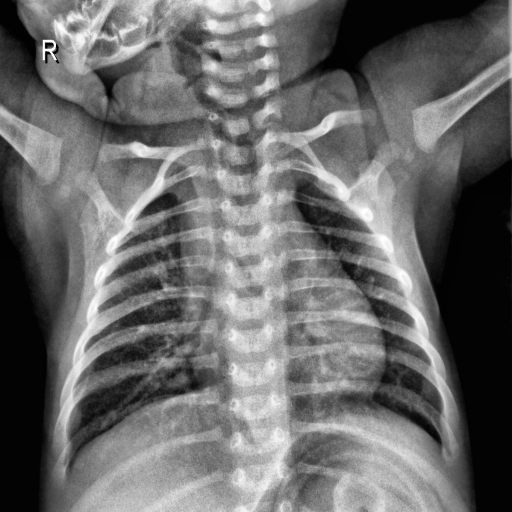
Finding: NORMAL